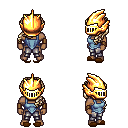
a pixel art fantasy rpg character, male body template, human, dark skin, blue vest, metal pants, white blonde princess hairstyle, gold helm, leather bracers, brown slippers, four views (front, back, left, right), 2x2 character sprite sheet, small pixel art, hard edges, no anti-aliasing